Field crop: maize
Growth stage: 2
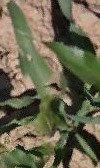
Species: maize